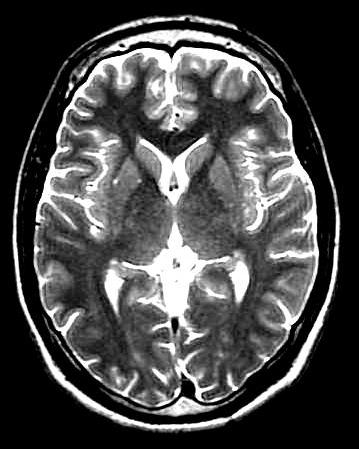
Label: notumor